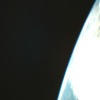
Label: space